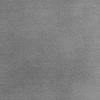
Atmospheric dust classification: dusty